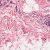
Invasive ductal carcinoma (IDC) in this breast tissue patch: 0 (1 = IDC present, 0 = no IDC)